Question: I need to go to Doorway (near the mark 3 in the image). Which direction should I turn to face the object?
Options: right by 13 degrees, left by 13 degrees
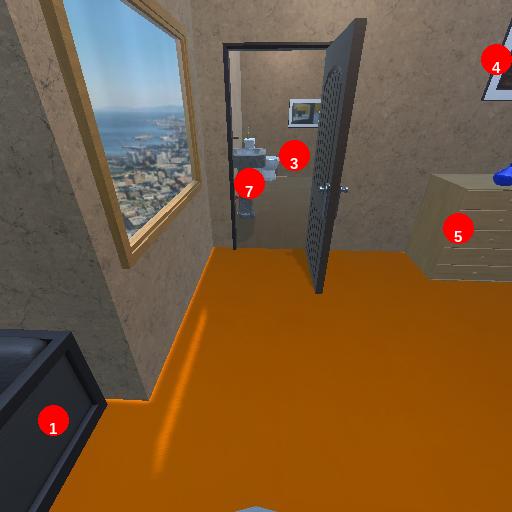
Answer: right by 13 degrees